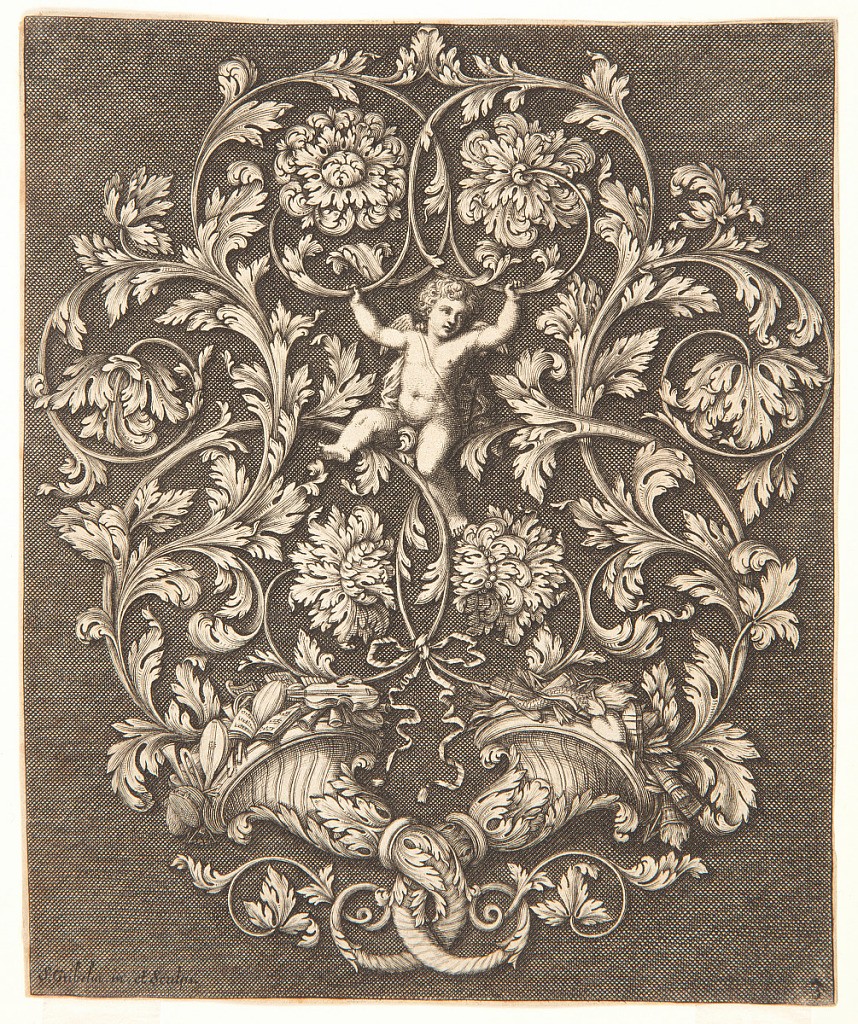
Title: Rinceaux Design with Putto, plate 3, from A New Book of Ornaments Useful to all Artists
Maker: Simon Gribelin II, French, 1661 - 1733
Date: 1704
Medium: Etching, engraving on white paper
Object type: Print
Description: Cupid is supported at the center by rinceaux arising from two entwined cornucopias; attributes of music are in the left cornucopia, attributes of love in the right. Dark, hatched background. Bottom left: . Gribelin in. et Sculps; left, 3.